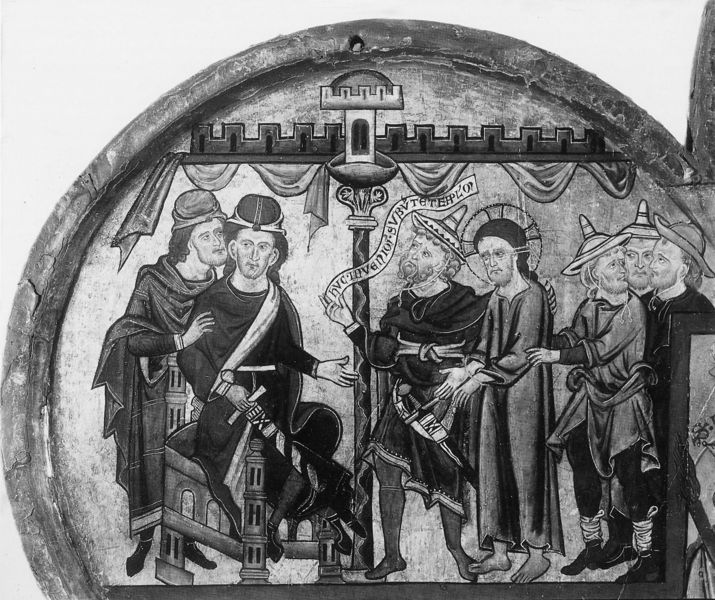
Titel: Quedlinburger Retabel
Institution: Quedlinburg
Schlagwörter: menschen, stadt, hut, hüte, kopfbedeckungen, männer, stuhl, schloss, gesichter, mütze, mützen, wand, falten, rahmen, hände, vorhang, mantel, rund, turm, fesseln, kopfbedeckung, schrift, bogen, banner, könig, soldaten, thron, wandmalerei, zinnen, burg, kreuz, gefangennahme, schwert, text, pilatus, halbkreis, heiligenschein, gotisch, christus, jesus, jesus christus, stadtmauer, tempel, heilige, fresko, wandbild, heiland, jerusalem, erlöser, spruchband, schriftband, juden, gefesselt, evangelisten, kaiphas, messias, gottessohn, sohn gottes, christkind, pontius, judenhut, christkönig, heilei, heilland, erretter, jesus von nazaret